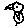
Label: bird